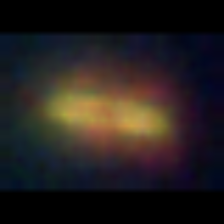
Taxon: NanoPlankton
Group: Other